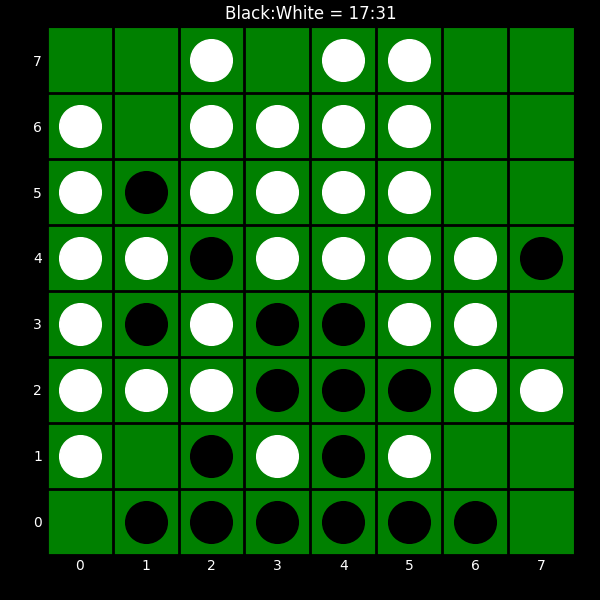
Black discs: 17
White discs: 31